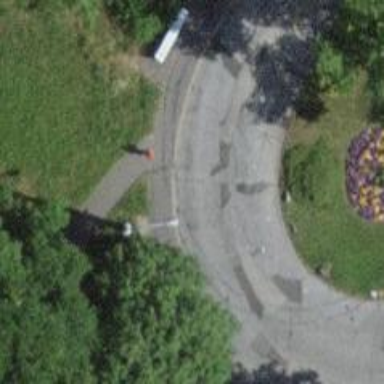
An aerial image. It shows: Service road with trolley wire.